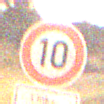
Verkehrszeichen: Geschwindigkeit10
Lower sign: HinweiseAufGefahrenDurchVerbaleAngabe9
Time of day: Night
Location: Outdoor (Nature)
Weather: Clear
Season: NotSpecified
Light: Natural